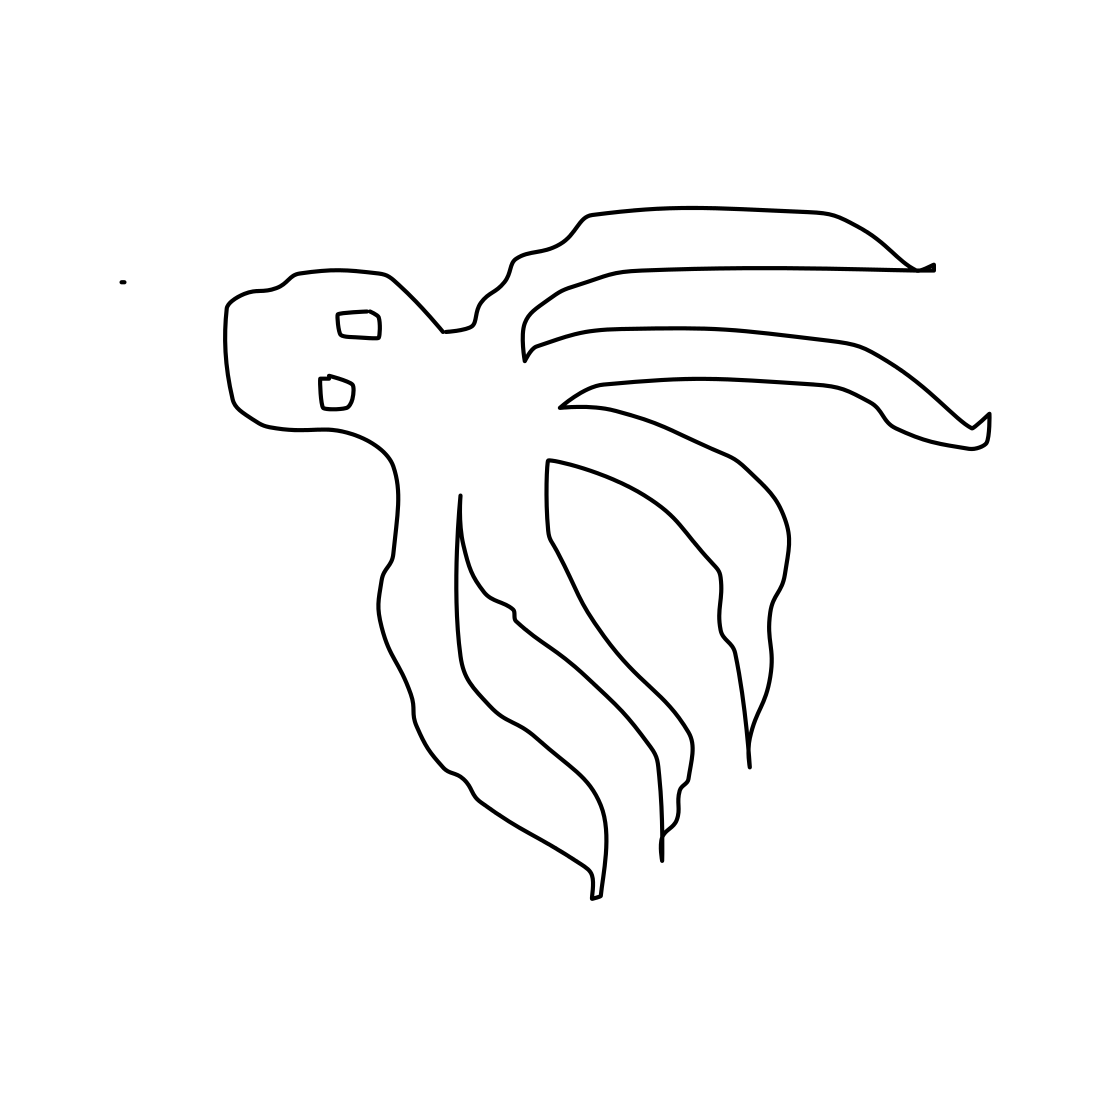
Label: octopus